【题型】解答题　【知识点】立体几何　【难度】easy
在直四棱柱 \(ABCD-A_1B_1C_1D_1\) 中，底面 \(ABCD\) 是菱形，且 \(AB = BD = AA_1\)。

\noindent
(1) 求证：直线 \(BD_1 \perp AC\)；
\noindent
(2) 求二面角 \(D_1-AB-C\) 的大小。
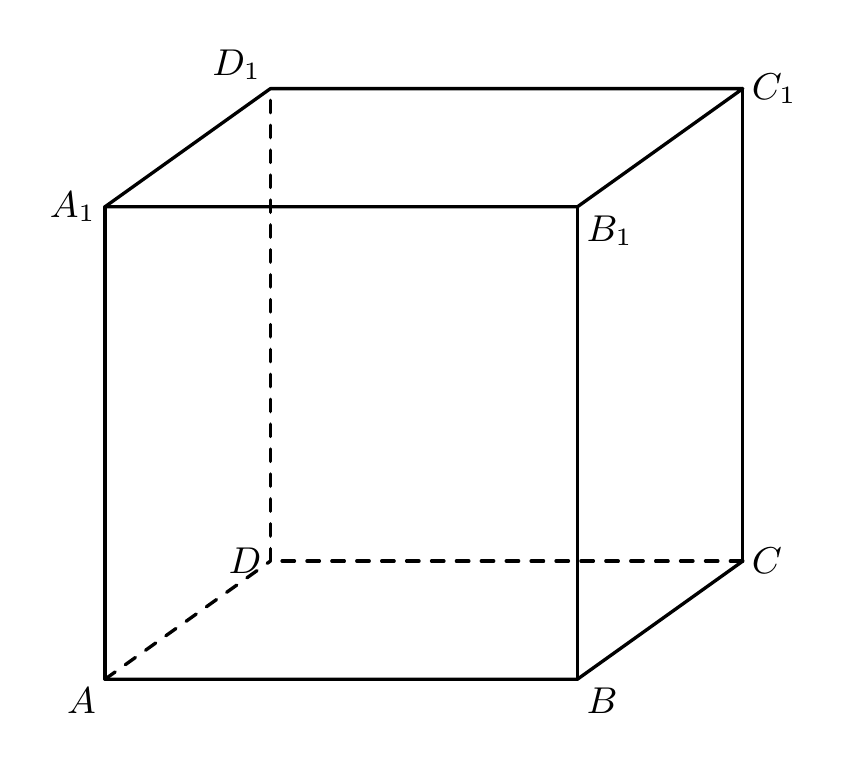
【解答】
【详解】（1）
因为底面 \(ABCD\) 是菱形，所以 \(AC \perp BD\)。
又因为四棱柱 \(ABCD-A_1B_1C_1D_1\) 为直四棱柱，所以 \(DD_1 \perp\) 底面 \(ABCD\)。
因为 \(AC \subset\) 底面 \(ABCD\)，所以 \(DD_1 \perp AC\)。
又 \(DD_1 \cap BD = D\)，\(DD_1, BD \subset\) 平面 \(DD_1B\)，
所以 \(AC \perp\) 平面 \(DD_1B\)。
因为 \(BD_1 \subset\) 平面 \(DD_1B\)，所以 \(BD_1 \perp AC\)，得证。
---
（2）取 \(BC\) 中点 \(E\)。因为 \(AB = BD\)，且底面 \(ABCD\) 是菱形，则 \(DE \perp BC\)。
以 \(D\) 为原点，\(DA\) 为 \(x\) 轴，\(DE\) 为 \(y\) 轴，\(DD_1\) 为 \(z\) 轴建立空间直角坐标系，如图：
则不妨设 \(A(1,0,0)\)，\(B\left(\frac{1}{2},\frac{\sqrt{3}}{2},0\right)\)，\(C\left(-\frac{1}{2},\frac{\sqrt{3}}{2},0\right)\)，\(D_1(0,0,1)\)。
\[
\overrightarrow{D_1A} = (1,0,-1), \quad \overrightarrow{AB} = \left(-\frac{1}{2},\frac{\sqrt{3}}{2},0\right)
\]
设平面 \(ABD_1\) 的法向量为 \(\vec{m} = (x,y,z)\)，则
\[
\begin{cases}
\vec{m} \cdot \overrightarrow{D_1A} = x - z = 0 \\
\vec{m} \cdot \overrightarrow{AB} = -\frac{1}{2}x + \frac{\sqrt{3}}{2}y = 0
\end{cases}
\]
令 \(y = 1\)，得 \(\vec{m} = (\sqrt{3},1,\sqrt{3})\)。
又平面 \(ABC\) 的法向量为 \(\vec{n} = (0,0,1)\)，
所以二面角 \(D_1-AB-C\) 的平面角 \(\theta\) 的余弦值为：
\[
\cos\theta  = \frac{\sqrt{3}}{\sqrt{3+1+3}} = \frac{\sqrt{21}}{7}
\]
所以二面角 \(D_1-AB-C\) 的大小为 \(\arccos\frac{\sqrt{21}}{7}\)。

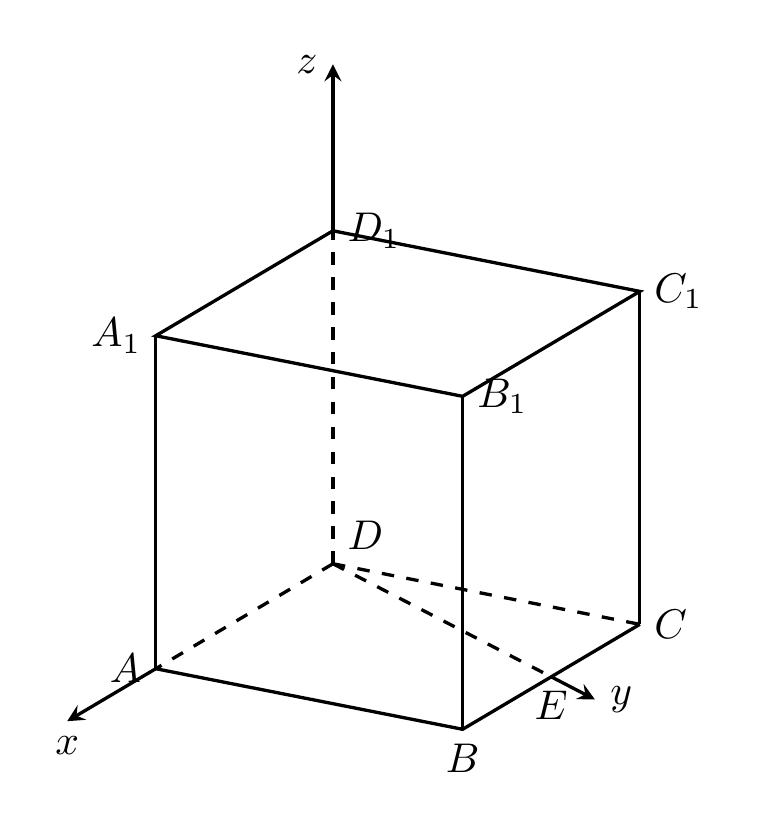